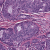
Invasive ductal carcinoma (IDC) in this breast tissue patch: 1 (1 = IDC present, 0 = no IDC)